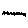
Label: zigzag